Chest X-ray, AP view. Patient: 21 years old, sex F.
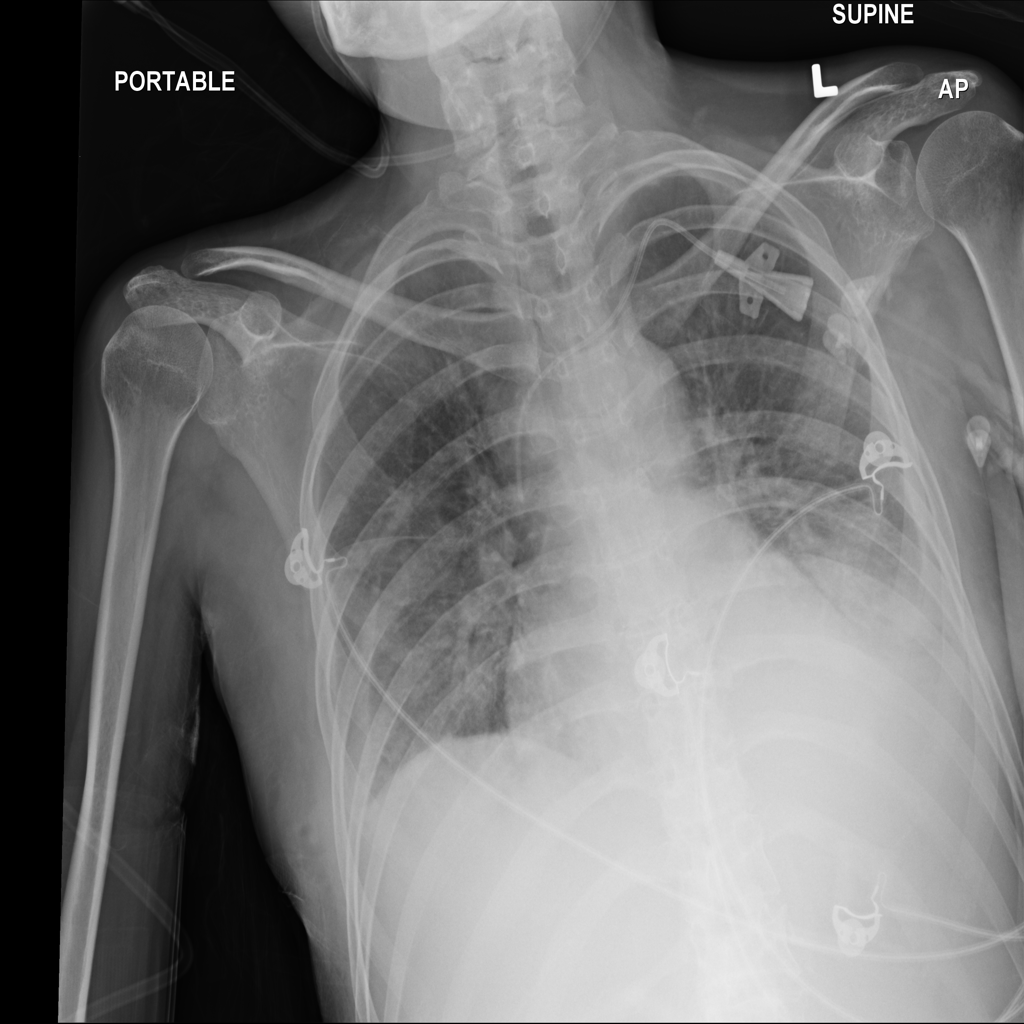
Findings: Effusion